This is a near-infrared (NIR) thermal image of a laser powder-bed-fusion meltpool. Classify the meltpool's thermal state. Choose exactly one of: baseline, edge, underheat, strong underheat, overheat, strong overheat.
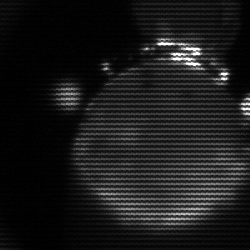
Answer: edge